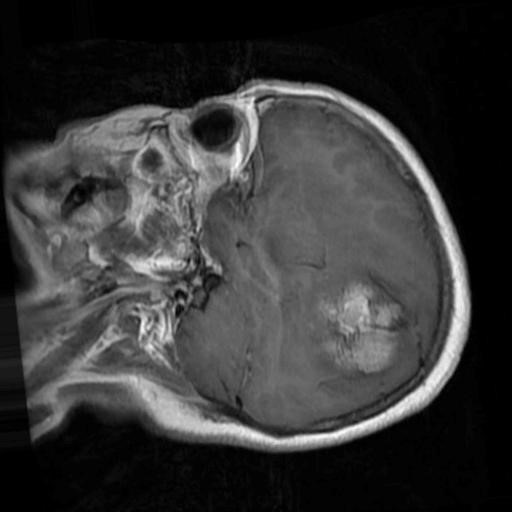
Label: brain_menin